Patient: sex F, age 40
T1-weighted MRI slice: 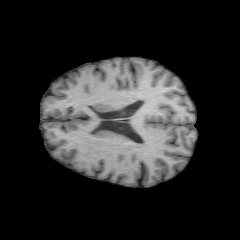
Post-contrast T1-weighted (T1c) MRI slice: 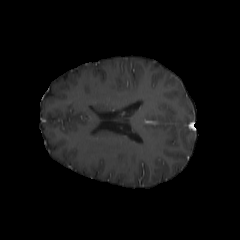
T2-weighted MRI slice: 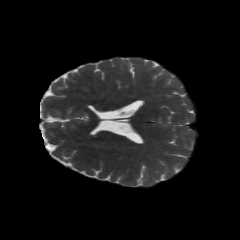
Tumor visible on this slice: no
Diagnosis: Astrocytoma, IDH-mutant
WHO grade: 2